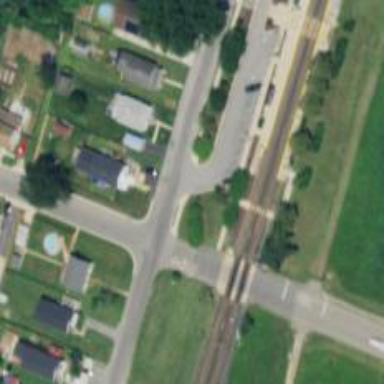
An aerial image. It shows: Railway crossing.